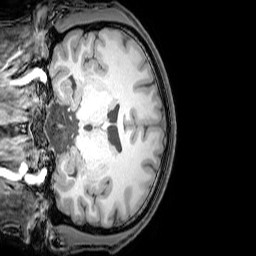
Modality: T1w
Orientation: coronal
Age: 22
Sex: male
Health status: healthy
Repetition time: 0.081 s
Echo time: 0.037 s